Question: How can I creat a buttonBar that scrolls to the sideways like YouTube's filters?
[
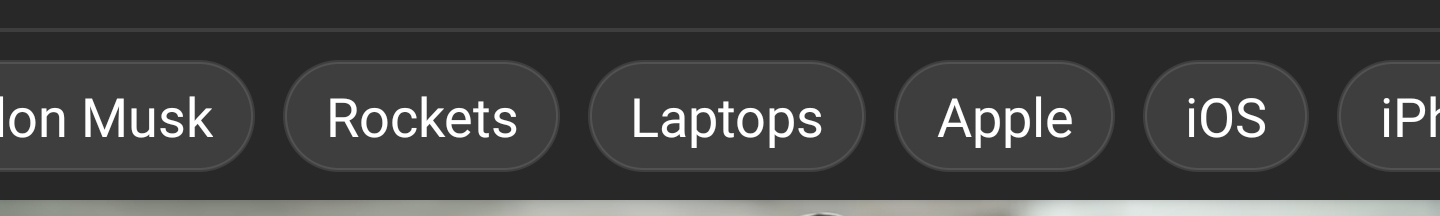
Answer: I don't know if that's exactly what you're looking for (as I've never seen these filters on YT), but I would assume you can simply create this by using the 'ListView()'-Widget.
'''
ListView(
scrollDirection: Axis.horizontal,
children: <Widget>[
Container(
width: 160.0,
color: Colors.red,
),
Container(
width: 160.0,
color: Colors.blue,
),
Container(
width: 160.0,
color: Colors.green,
),
Container(
width: 160.0,
color: Colors.yellow,
),
Container(
width: 160.0,
color: Colors.orange,
),
],
),
'''
For an example, just look <URL> at the flutter docs
To get the style for the list elements you've mentioned in your example, just use a Container with <URL>.
When you want to make actual buttons out of this, wrap your created container with this:
'''
Material(
color: Colors.transparent,
child: InkWell(
onTap: tapHandler,
splashColor: splashColor,
highlightColor: highlightColor,
borderRadius: BorderRadius.circular(6),
child: child,
),
)
'''
Just replace the variables with your own values.